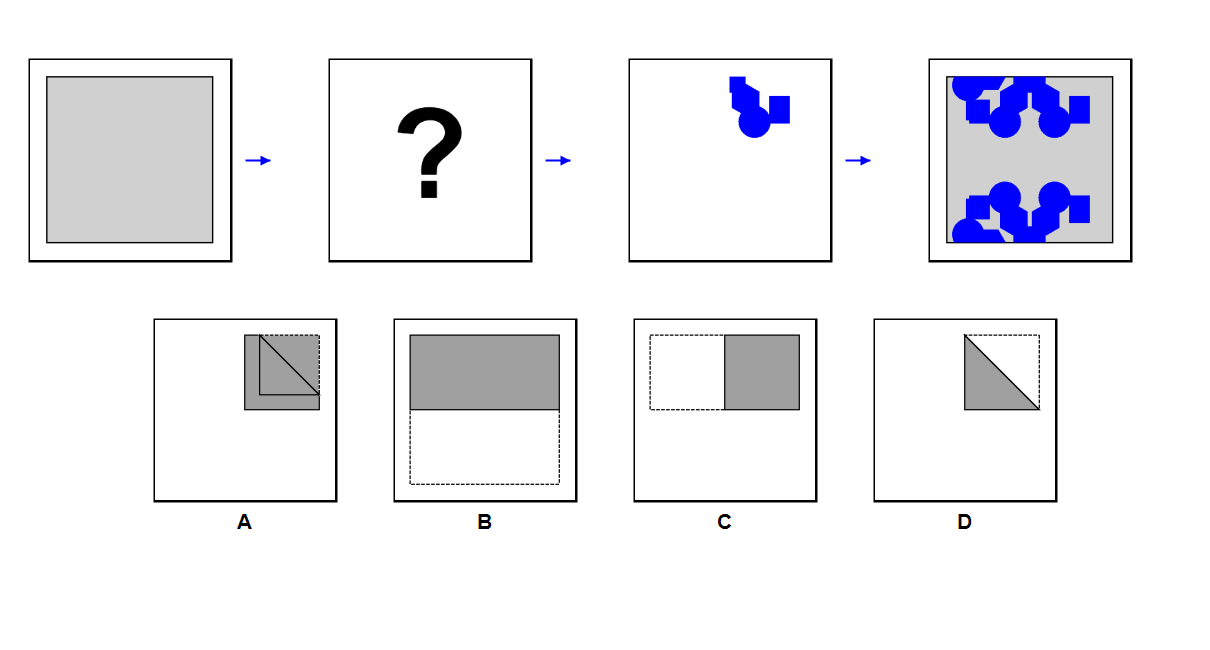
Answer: D